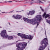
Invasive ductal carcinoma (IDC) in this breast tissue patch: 1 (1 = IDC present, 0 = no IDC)